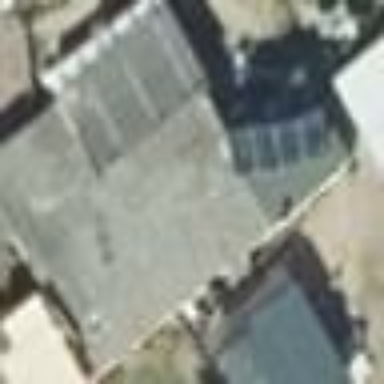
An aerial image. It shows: Building with flat grey roof.